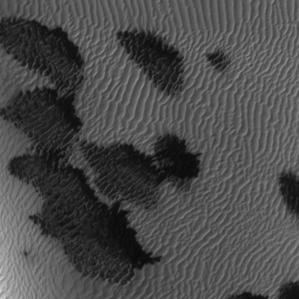
Label: frost